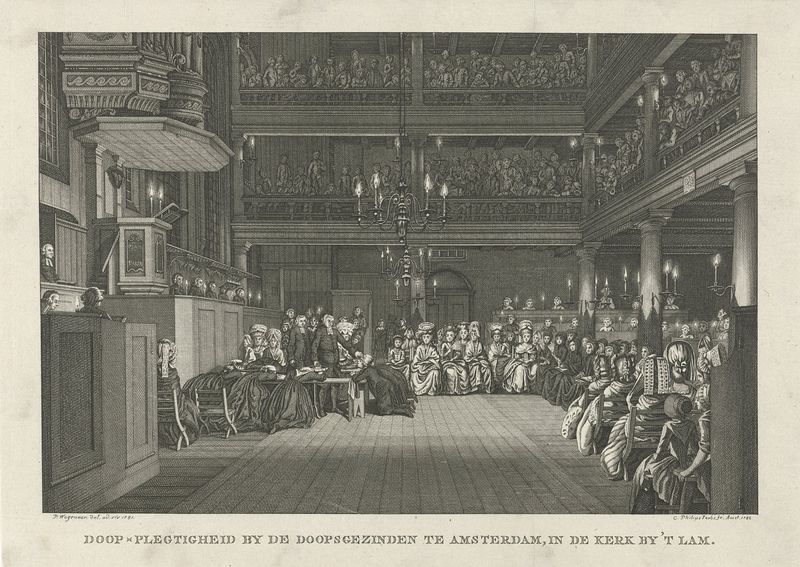
Titel: Doopceremonie
Künstler: Caspar Jacobsz. Philips
Standort: Amsterdam
Institution: Rijksmuseum
Schlagwörter: frauen, grau, männer, stühle, säulen, tisch, versammlung, kirche, theater, balkon, saal, treppe, kerzen, leuchter, druck, stich, schwarzweiß, beten, kanzel